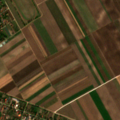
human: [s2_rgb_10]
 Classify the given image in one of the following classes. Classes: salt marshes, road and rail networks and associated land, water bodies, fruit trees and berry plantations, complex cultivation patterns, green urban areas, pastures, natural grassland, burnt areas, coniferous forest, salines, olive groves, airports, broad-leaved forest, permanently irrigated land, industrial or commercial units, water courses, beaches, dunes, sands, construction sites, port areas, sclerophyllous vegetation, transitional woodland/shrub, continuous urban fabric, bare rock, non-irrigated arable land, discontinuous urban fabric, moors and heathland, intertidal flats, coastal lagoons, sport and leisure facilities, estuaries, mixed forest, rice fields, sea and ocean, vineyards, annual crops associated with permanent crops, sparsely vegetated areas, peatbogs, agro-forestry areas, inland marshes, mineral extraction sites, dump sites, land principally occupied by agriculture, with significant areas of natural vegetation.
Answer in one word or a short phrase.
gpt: discontinuous urban fabric, non-irrigated arable land